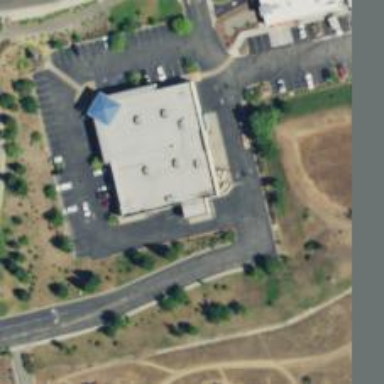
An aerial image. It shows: Pharmacy providing healthcare services.